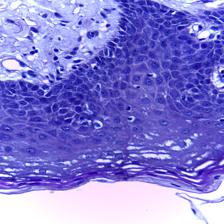
Diagnosis: Normal